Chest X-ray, PA view. Patient: 64 years old, sex F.
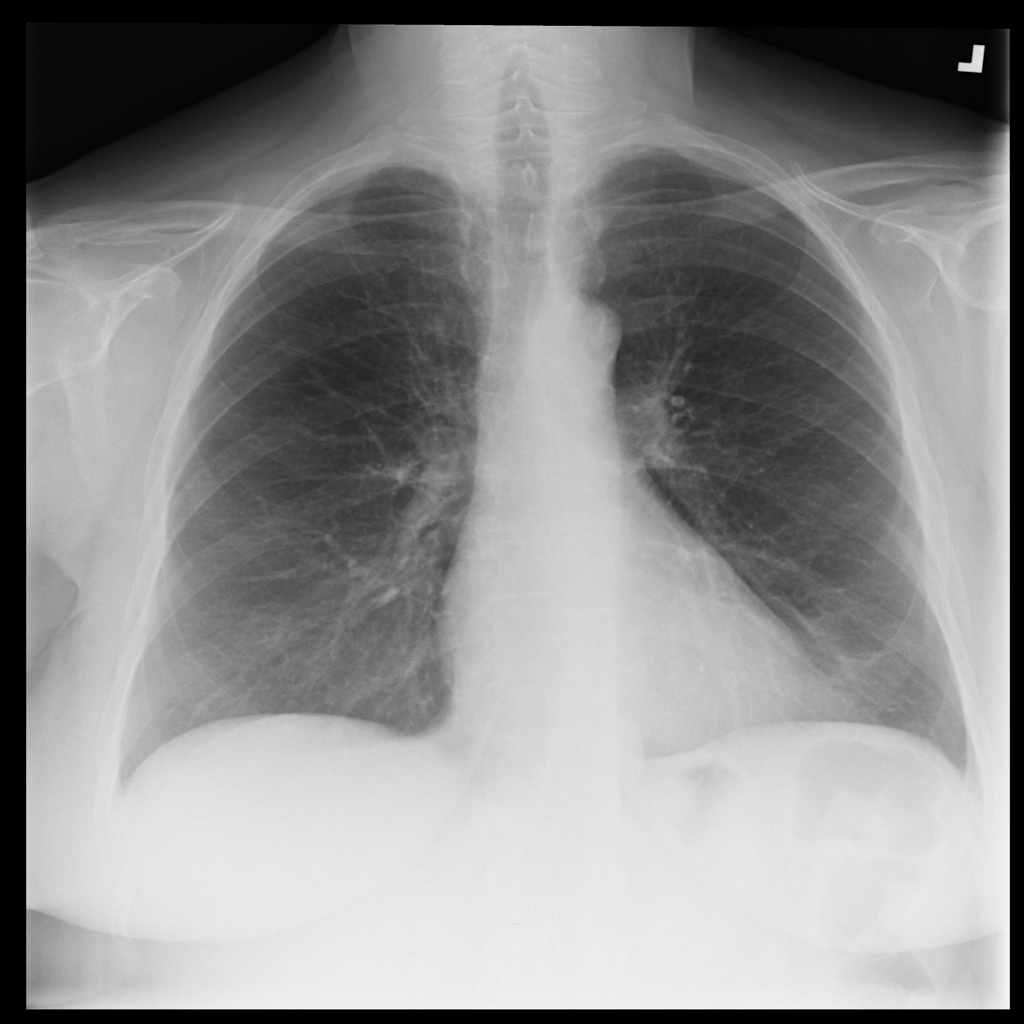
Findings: No Finding